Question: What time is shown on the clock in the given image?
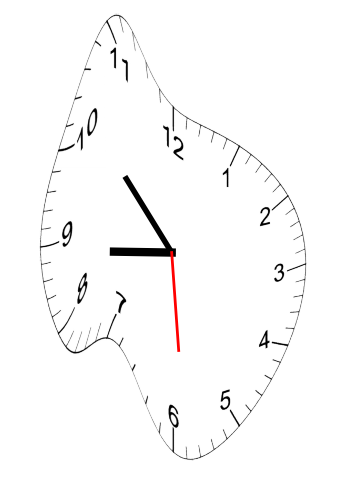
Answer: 08:52:29